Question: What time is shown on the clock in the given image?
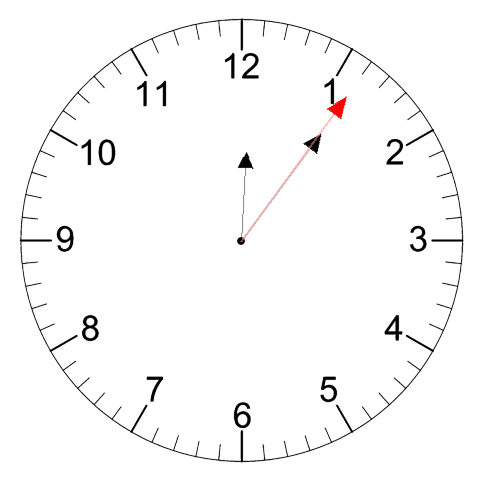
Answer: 12:06:06